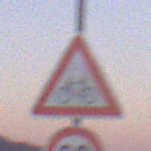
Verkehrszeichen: RadverkehrRechts
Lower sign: Geschwindigkeit30
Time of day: Dusk
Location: Outdoor (Nature)
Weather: Clear
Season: NotSpecified
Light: Natural